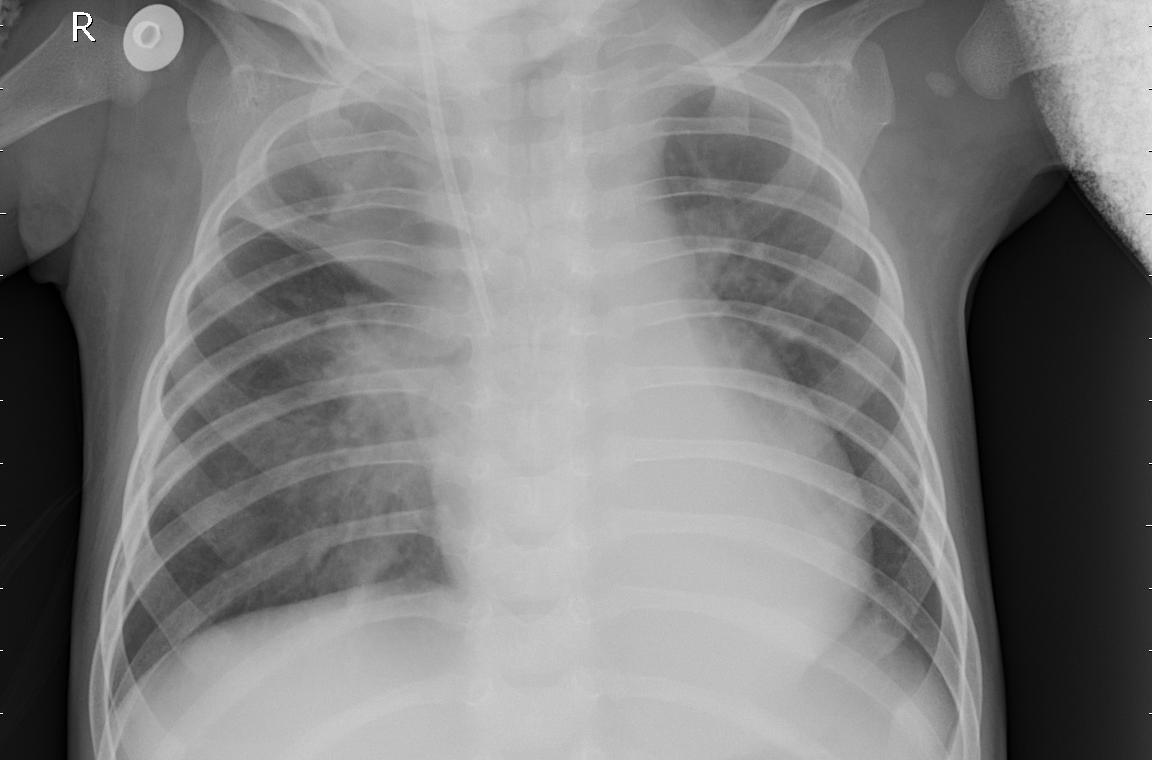
Diagnosis: PNEUMONIA